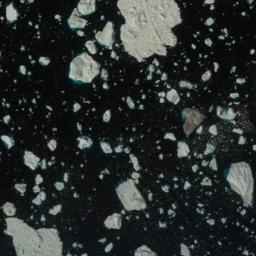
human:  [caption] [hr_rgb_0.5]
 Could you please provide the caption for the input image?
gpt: Countless ice cubes of various sizes are connected into a loose, Large piece floating on the blue sea .

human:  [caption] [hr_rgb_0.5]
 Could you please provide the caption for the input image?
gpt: There are many ice on the deep green sea .

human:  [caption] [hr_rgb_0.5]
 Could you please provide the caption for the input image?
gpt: Sea ice is surrounded by water .

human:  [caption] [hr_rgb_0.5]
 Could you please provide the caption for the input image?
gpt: A large piece of sea ice and a lot of small pieces of sea ice float in the deep blue sea .

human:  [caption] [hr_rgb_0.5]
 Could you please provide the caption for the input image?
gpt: There are many pieces of sea ice .